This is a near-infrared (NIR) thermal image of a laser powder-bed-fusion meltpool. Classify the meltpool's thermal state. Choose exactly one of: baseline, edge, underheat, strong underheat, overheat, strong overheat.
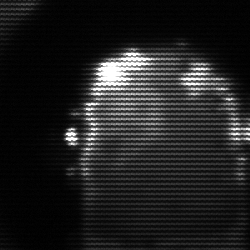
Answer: baseline